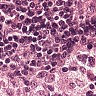
Metastatic tissue present: no